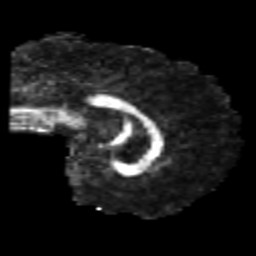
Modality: FA
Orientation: sagittal
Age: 20
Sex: male
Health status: healthy
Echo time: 0.074 s